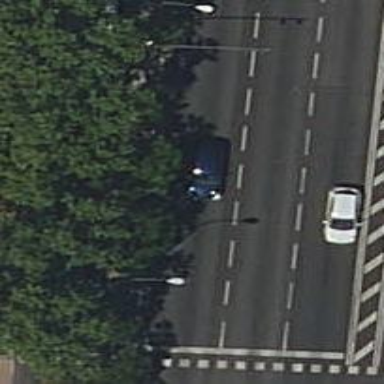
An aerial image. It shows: Enforcement at the location includes traffic signals.